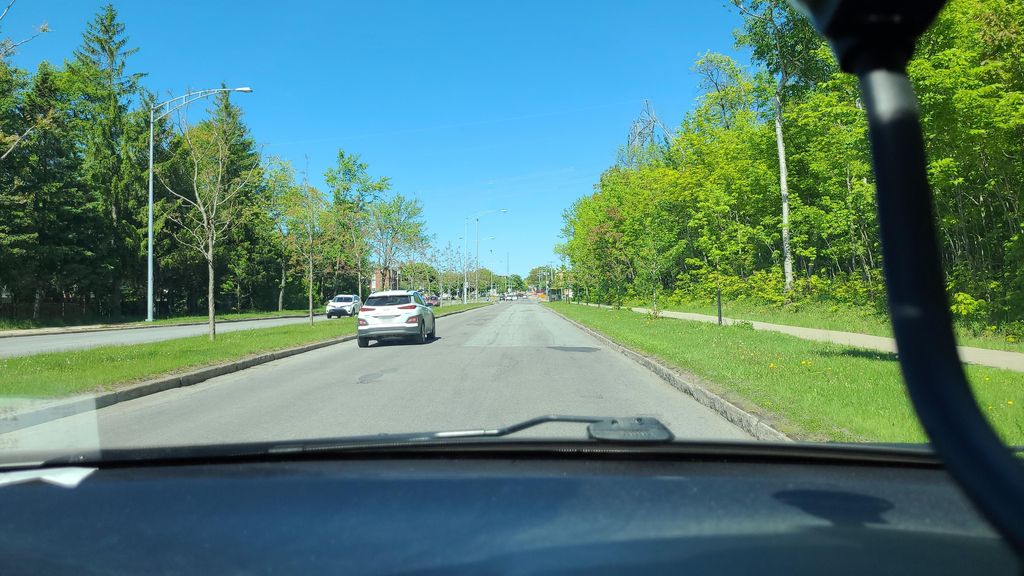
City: quebec_city